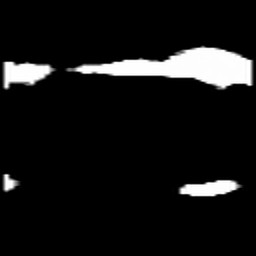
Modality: FA
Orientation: coronal
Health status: healthy
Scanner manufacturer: siemens
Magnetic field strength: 3 T
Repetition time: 10 s
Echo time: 0.092 s